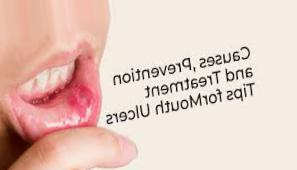
Condition: Mouth Ulcer